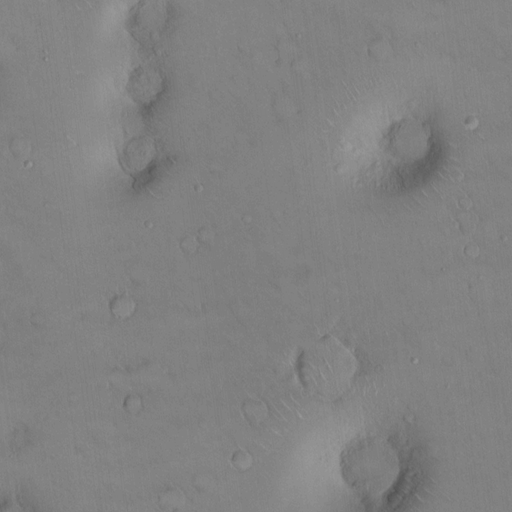
Objects detected: cone, cone, cone, cone